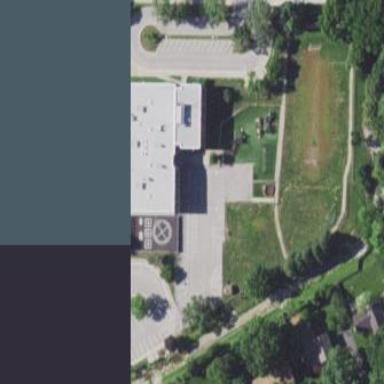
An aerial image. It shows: School.